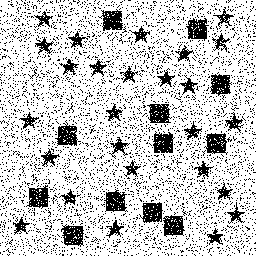
Squares: 12
Triangles: 0
Stars: 26
Total shapes: 38